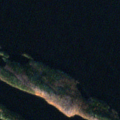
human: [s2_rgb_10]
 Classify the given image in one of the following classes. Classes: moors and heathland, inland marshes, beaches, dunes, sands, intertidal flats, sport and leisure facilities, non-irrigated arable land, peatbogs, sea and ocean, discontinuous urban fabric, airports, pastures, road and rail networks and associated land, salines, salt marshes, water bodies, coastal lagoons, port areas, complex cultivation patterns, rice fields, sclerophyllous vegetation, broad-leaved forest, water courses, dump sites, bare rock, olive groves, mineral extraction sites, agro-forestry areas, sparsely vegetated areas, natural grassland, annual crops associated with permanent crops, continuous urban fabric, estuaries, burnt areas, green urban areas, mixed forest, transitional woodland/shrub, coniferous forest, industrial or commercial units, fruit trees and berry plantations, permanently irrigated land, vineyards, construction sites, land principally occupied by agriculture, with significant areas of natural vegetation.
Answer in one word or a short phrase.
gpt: mixed forest, water bodies